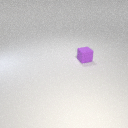
small purple rubber cube